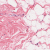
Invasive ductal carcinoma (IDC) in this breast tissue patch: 0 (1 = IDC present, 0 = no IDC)